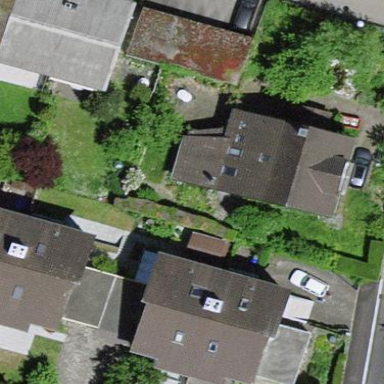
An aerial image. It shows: Detached building.